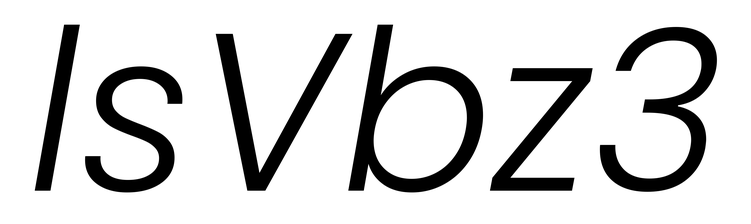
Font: Poppins-LightItalic